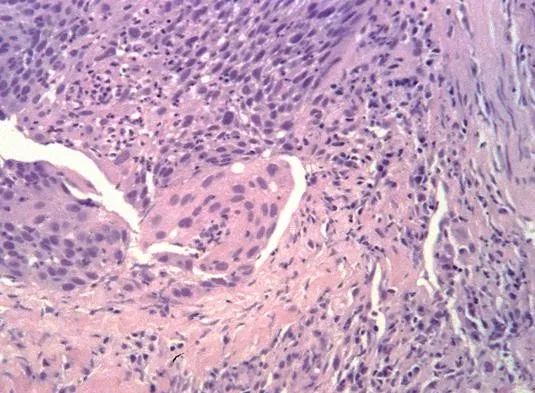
Microscopic appearance of the penile lesion demonstrating a nest of atypical malignant cells (hematoxylin-eosin stain).
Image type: pathology (h&e)